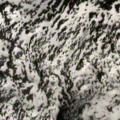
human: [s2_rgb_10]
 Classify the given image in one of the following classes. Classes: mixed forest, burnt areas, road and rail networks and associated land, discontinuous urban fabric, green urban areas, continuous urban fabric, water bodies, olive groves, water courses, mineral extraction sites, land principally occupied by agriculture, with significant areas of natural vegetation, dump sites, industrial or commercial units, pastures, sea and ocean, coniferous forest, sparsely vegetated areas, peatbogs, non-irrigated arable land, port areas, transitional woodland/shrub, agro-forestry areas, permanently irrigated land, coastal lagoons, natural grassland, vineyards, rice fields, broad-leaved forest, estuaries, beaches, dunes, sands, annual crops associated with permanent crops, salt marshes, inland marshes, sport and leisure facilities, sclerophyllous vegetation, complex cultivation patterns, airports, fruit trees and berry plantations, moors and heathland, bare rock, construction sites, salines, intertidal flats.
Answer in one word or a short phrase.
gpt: moors and heathland